Question: Microsoft requires a UAC Shield Icon next to buttons and list entries that will open a UAC verification prompt. How do I get this Icon next to my WPF Button?

I've been searching the web for more than an hour now but I was unable to find a way of adding this shield icon to an WPF Button.
I have a WPF Form using a normal WPF Button but most of the scripts I was able to find didn't worked for me - mostly because my Buttons don't have a 'FlatStyle' or 'Handle' property (I think the WinForms-Buttons have these properties)
I'm using Visual Studio 2015 Community with a .NET Framework 3.5 Application using WPF
I hope you guys are able to help me. Have a nice day
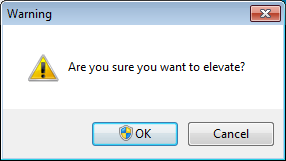
Answer: The actual Windows icon for running version of windows is supplied via the Win32 API. I'm not aware of any functions in .NET to directly retrieve it, however it can be accessed via p/invoke on 'user32.dll'. Details can be found <URL>. Adjustments will need to be made for WPF, as the linked code is for Winforms.
Short summary:
'''
[DllImport("user32")]
public static extern UInt32 SendMessage
(IntPtr hWnd, UInt32 msg, UInt32 wParam, UInt32 lParam);
internal const int BCM_FIRST = 0x1600; //Normal button
internal const int BCM_SETSHIELD = (BCM_FIRST + 0x000C); //Elevated button
static internal void AddShieldToButton(Button b)
{
b.FlatStyle = FlatStyle.System;
SendMessage(b.Handle, BCM_SETSHIELD, 0, 0xFFFFFFFF);
}
'''
---
## Update
<URL> will give you direct access to the correct icon and it works in WPF directly.
'''
BitmapSource shieldSource = null;
if (Environment.OSVersion.Version.Major >= 6)
{
SHSTOCKICONINFO sii = new SHSTOCKICONINFO();
sii.cbSize = (UInt32) Marshal.SizeOf(typeof(SHSTOCKICONINFO));
Marshal.ThrowExceptionForHR(SHGetStockIconInfo(SHSTOCKICONID.SIID_SHIELD,
SHGSI.SHGSI_ICON | SHGSI.SHGSI_SMALLICON,
ref sii));
shieldSource = System.Windows.Interop.Imaging.CreateBitmapSourceFromHIcon(
sii.hIcon,
Int32Rect.Empty,
BitmapSizeOptions.FromEmptyOptions());
DestroyIcon(sii.hIcon);
}
else
{
shieldSource = System.Windows.Interop.Imaging.CreateBitmapSourceFromHIcon(
System.Drawing.SystemIcons.Shield.Handle,
Int32Rect.Empty,
BitmapSizeOptions.FromEmptyOptions());
}
'''
p/Invoke Signatures can be found <URL>.